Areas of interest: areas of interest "Commercial service"
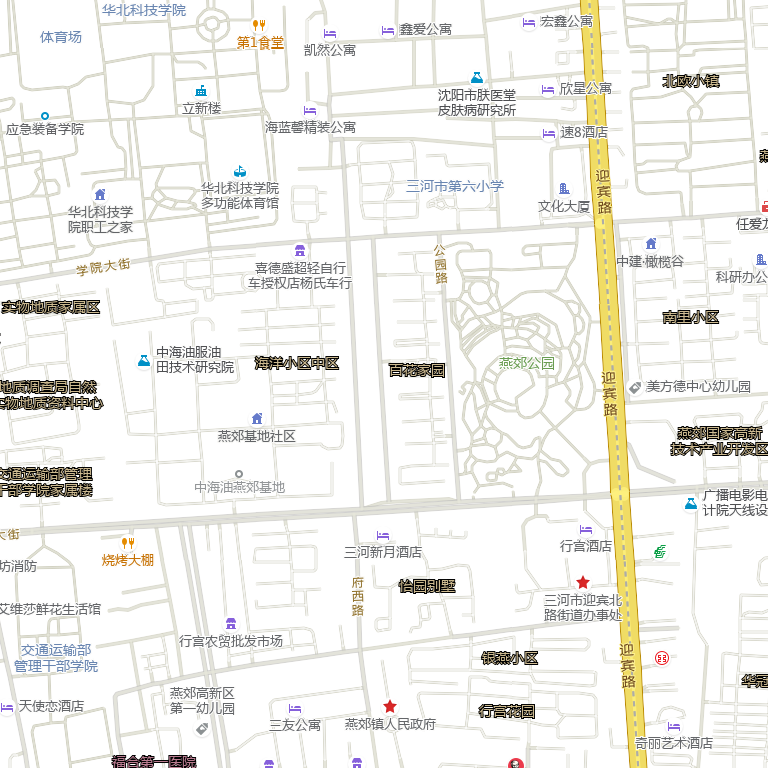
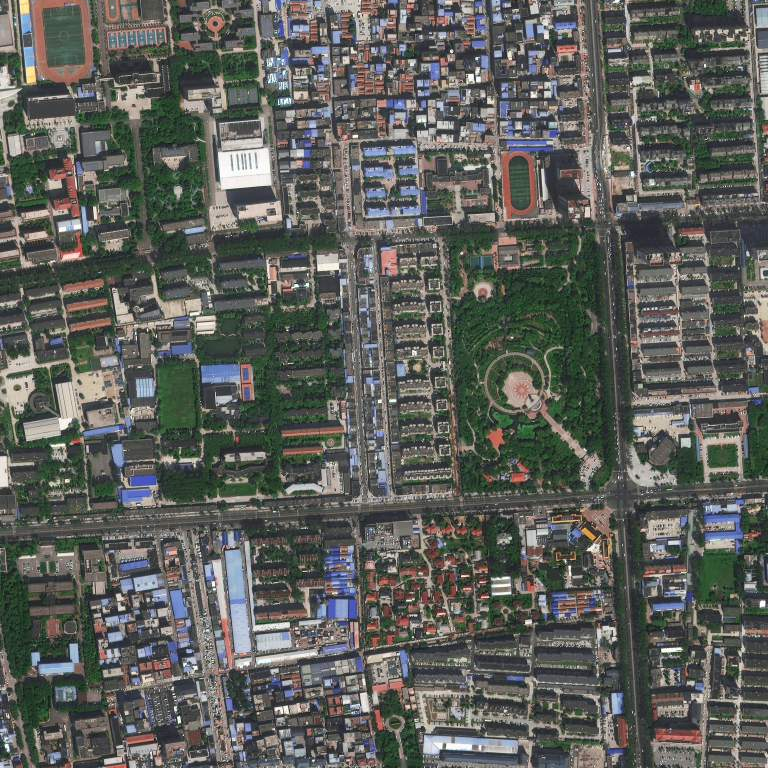